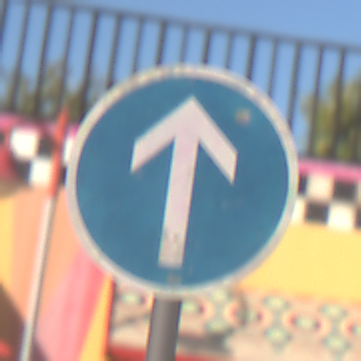
Verkehrszeichen: VorgeschriebeneFahrtrichtungGeradeaus
Umgebung: Outdoor, Special
Tageszeit: MorningAfternoon
Wetter: PartlyCloudy
Licht: Natural
Jahreszeit: NotSpecified
Kontrast: HighContrast